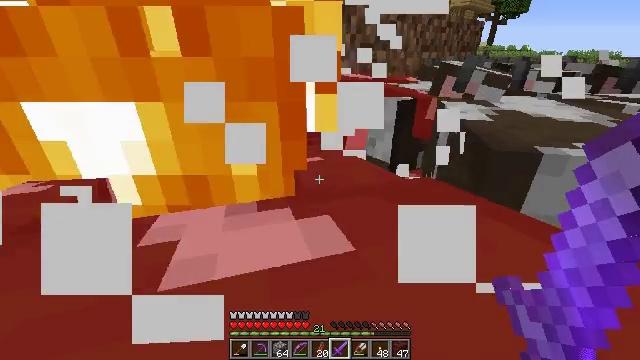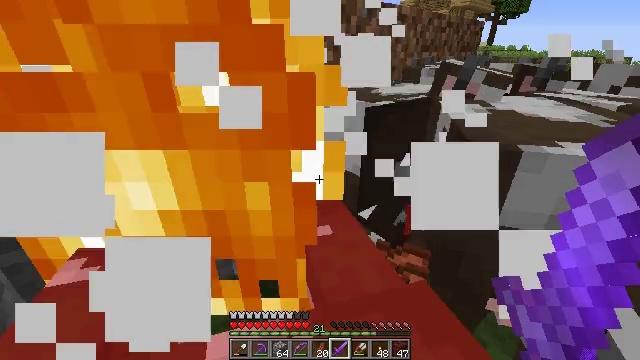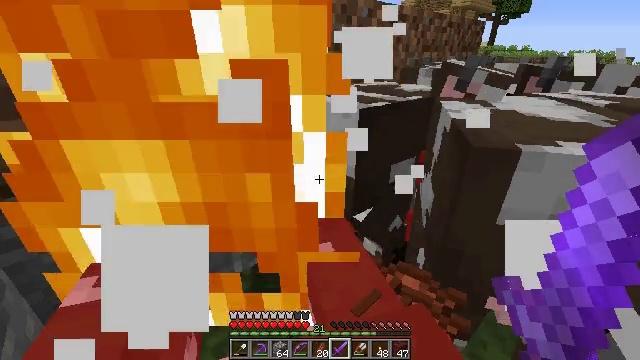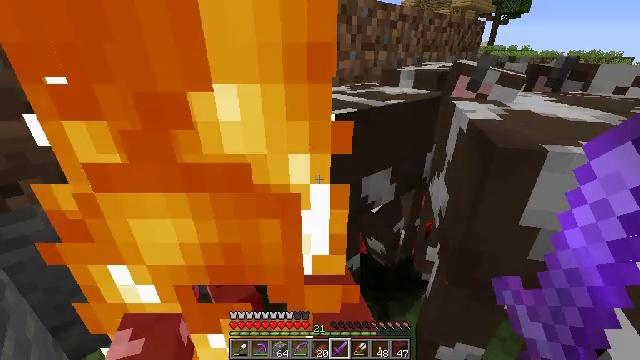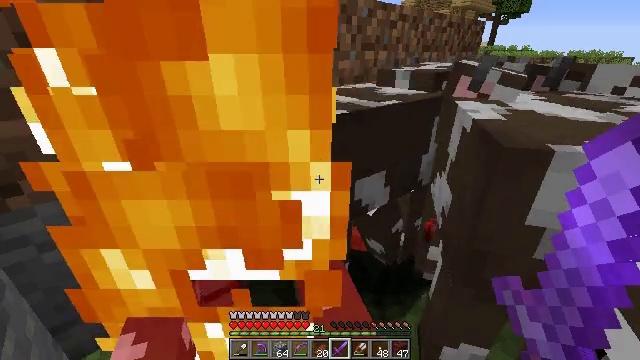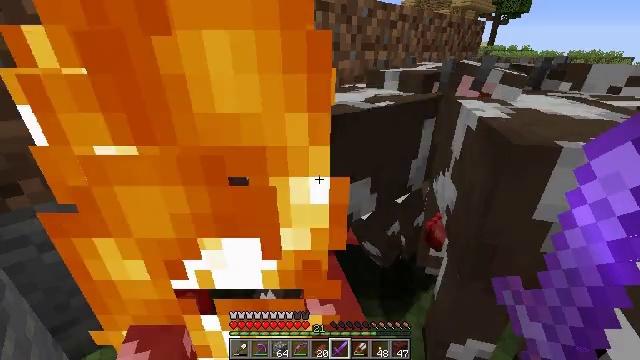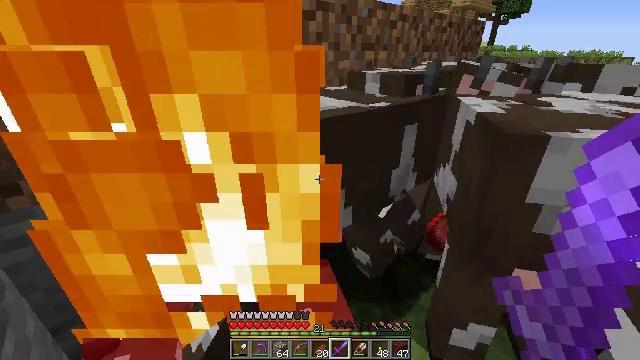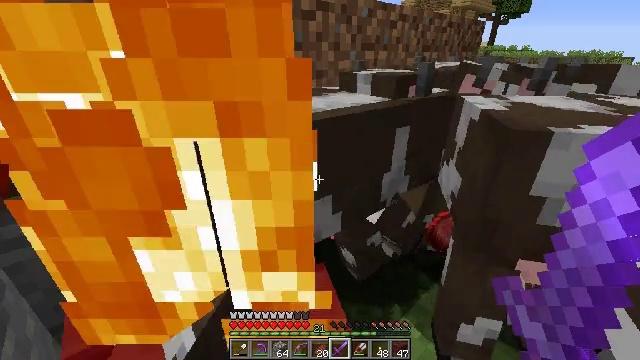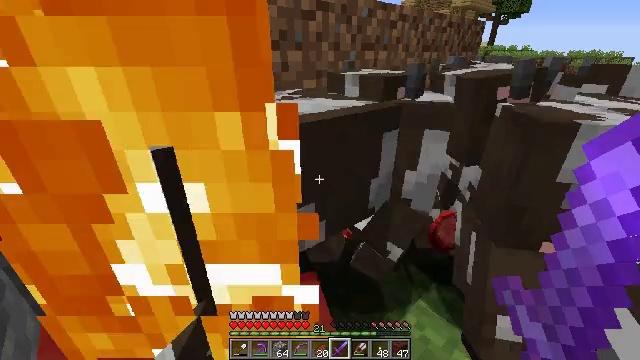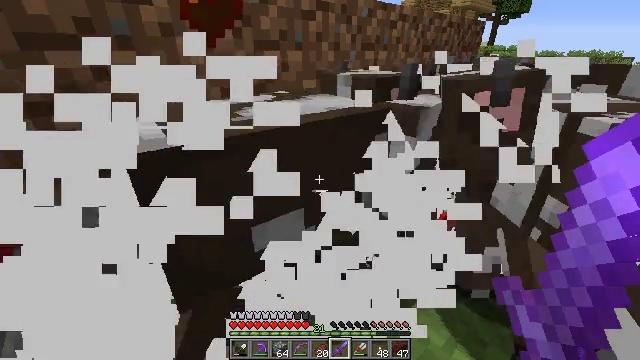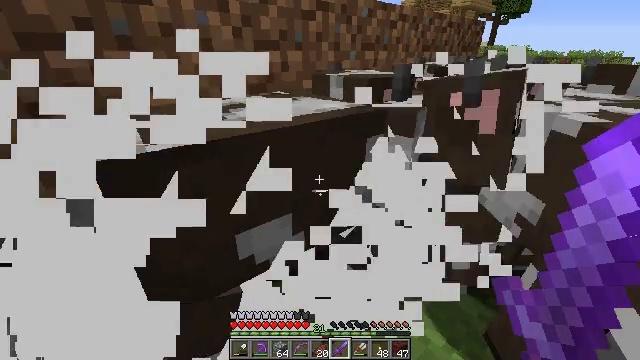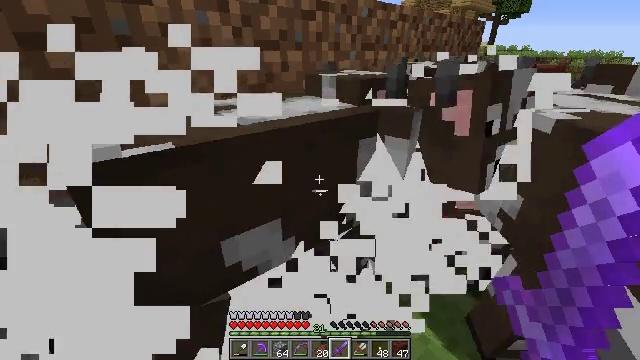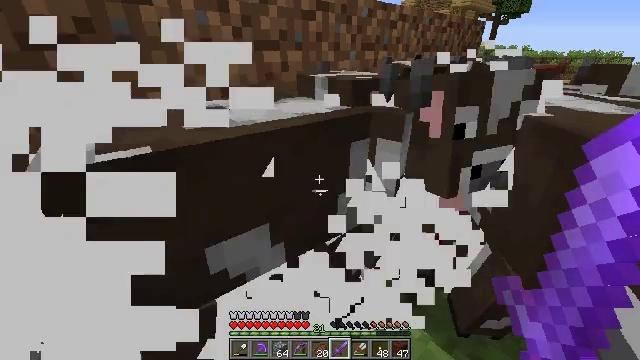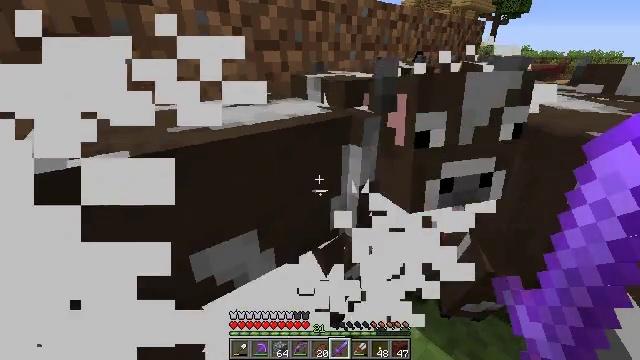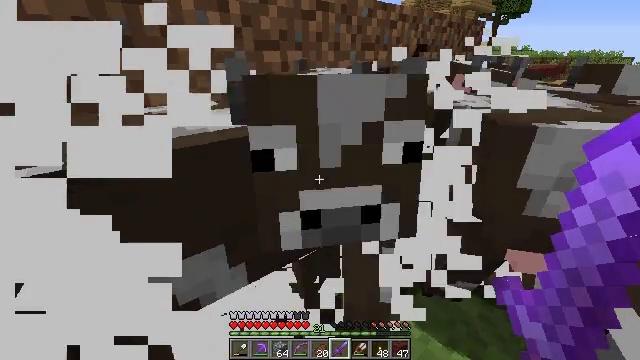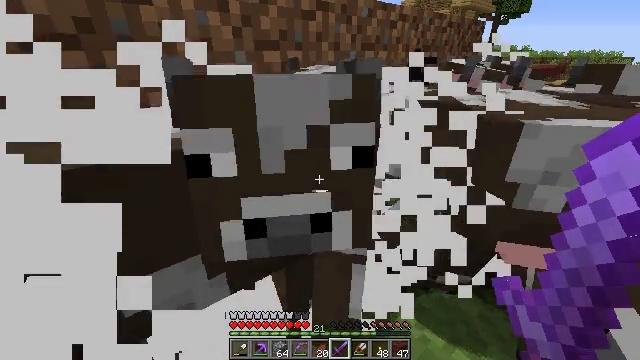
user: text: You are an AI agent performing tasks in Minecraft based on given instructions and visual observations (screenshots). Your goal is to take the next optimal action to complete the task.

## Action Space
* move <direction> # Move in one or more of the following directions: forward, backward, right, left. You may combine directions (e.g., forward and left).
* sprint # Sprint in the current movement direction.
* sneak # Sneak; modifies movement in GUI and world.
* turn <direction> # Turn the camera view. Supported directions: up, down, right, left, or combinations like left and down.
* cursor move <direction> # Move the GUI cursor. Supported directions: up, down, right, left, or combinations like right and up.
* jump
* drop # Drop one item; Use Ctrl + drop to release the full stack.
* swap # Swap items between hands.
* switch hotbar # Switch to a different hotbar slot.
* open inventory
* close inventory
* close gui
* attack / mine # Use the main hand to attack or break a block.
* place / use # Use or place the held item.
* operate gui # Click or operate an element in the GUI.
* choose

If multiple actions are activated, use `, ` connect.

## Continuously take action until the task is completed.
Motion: motion action
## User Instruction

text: Combat the cow.
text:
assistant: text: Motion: no_op
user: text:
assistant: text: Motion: no_op
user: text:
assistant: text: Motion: no_op
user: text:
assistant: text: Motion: no_op
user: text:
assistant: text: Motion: no_op
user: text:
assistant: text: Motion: no_op
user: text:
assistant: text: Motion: no_op
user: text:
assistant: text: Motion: no_op
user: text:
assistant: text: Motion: no_op
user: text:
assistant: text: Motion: no_op
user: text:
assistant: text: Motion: no_op
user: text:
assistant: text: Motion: no_op
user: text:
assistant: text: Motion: no_op
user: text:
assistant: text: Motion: no_op
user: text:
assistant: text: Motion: no_op
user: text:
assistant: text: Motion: turn right and down
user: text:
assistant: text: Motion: move forward, turn right and down
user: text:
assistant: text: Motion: move forward, turn right
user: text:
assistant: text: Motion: move forward, turn right
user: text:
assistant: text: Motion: move forward, turn right
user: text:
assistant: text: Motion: move forward, turn right
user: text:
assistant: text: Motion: move forward, turn right
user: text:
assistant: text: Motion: move forward
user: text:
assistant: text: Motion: move forward
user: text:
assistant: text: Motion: move forward
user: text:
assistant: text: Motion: move forward
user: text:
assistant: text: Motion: move forward
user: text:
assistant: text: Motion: move forward
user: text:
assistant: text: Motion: move forward
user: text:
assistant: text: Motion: move forward